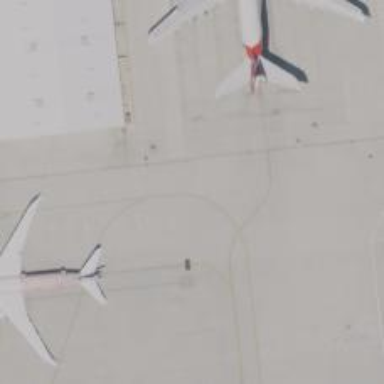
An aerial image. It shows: Image of taxiway at airport.